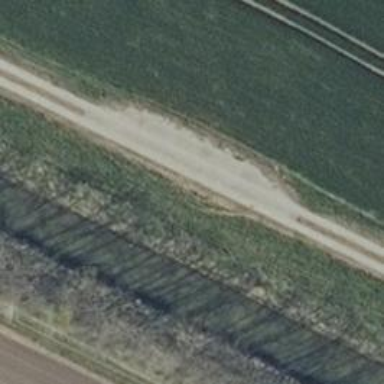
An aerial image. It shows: Passing place on the road.